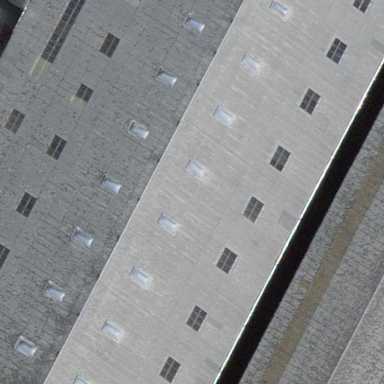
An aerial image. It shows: Warehouse building.